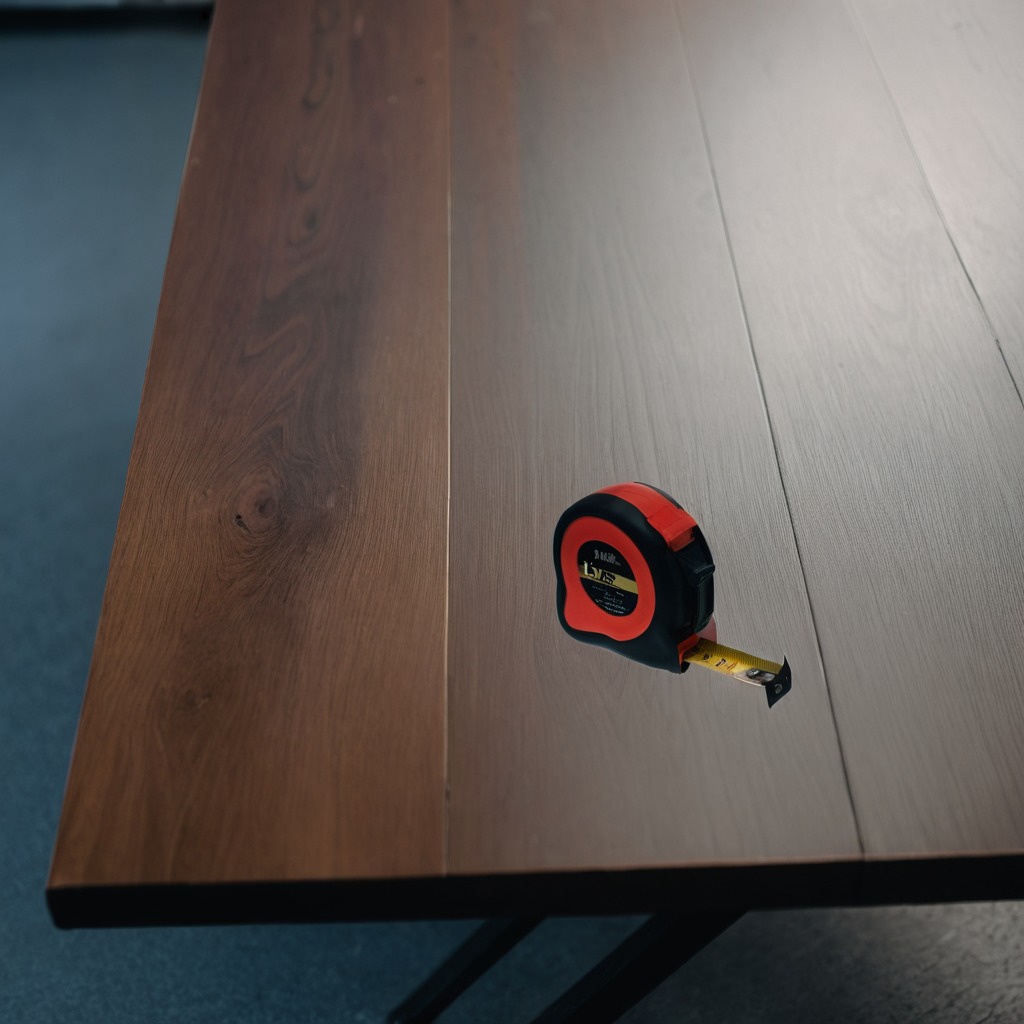
A measuring tape lies on a table in a garage at twilight.